Question: I'm developing an app in iOS 6 and using Xcode 4.5.2.
I have a simple which contains some text according to localizable string. Well, according to displayed language, the number of lines of the text is changing.For exemple, in English, there is two lines, but in Turkish, it takes just one line.
I'm also supposed to center text alignment. Well, right now i'm able to accomplish it, but i'm using two different and i've set their text manually. So, it doesn't work if i change the displayed language of the text
So,
What is the best way to handle this kind of alignment issue ?
Suppose that i use 'UILabel', well how can i make a new line to be able to have the output as shown in the pic. None of the line breaking mode seems to work. Same question if i use 'UITextView'?
Thanks in advance
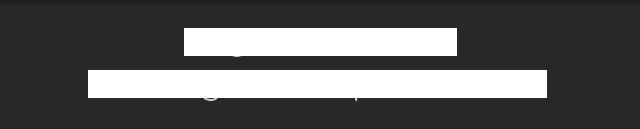
Answer: Do these thing
1. Set your number of line to 0.
2. Make your text alignment centre.
3. Insert
character in you string where you want line break.
4. Make sure to set the width of your UILabel.
By default when text reaches the width of the lablel it moves to next line but what you want that before it reaches to it's width it should move to next line which is not possible by setting the properties of 'UILabel'. For that you have to set new line character in your string.